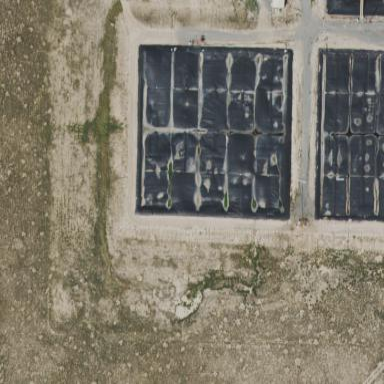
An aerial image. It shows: Reservoir containing sewage water.